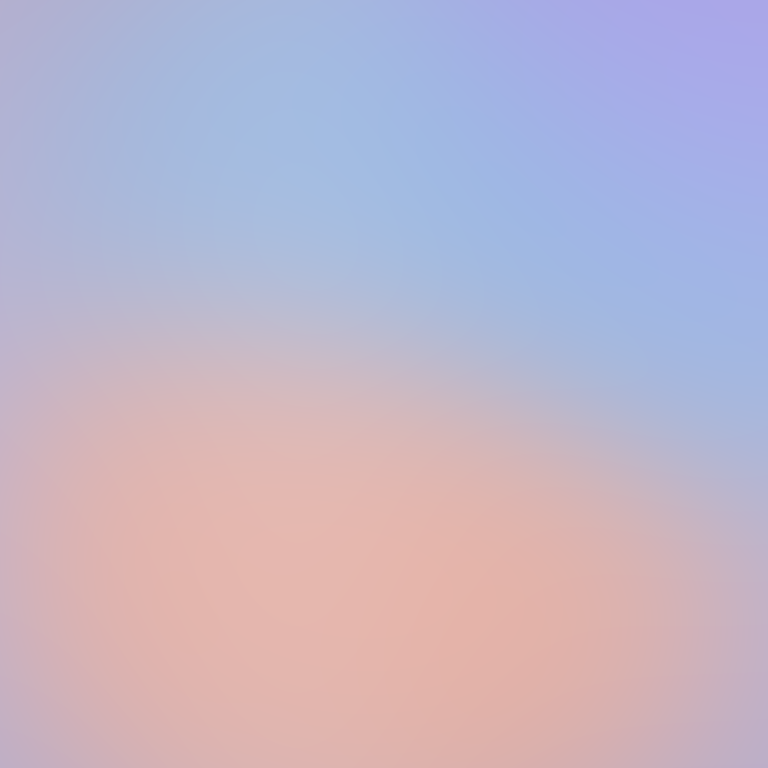
Abstract light effect, smooth gradient from soft blue to gentle peach, serene atmosphere, diffuse light, no room, no furniture, no objects.